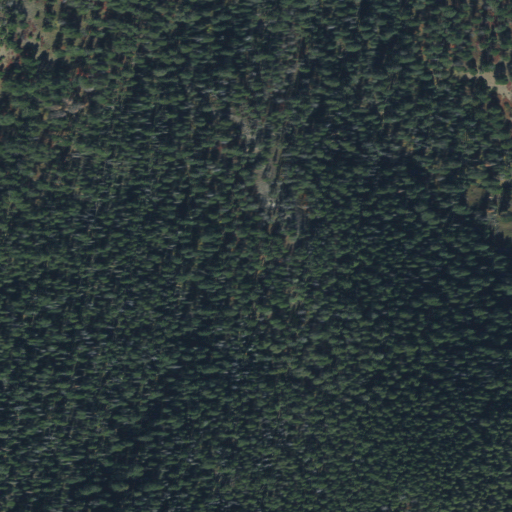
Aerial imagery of depression(s) in Montana named Big Pine Basin containing only evergreen forest